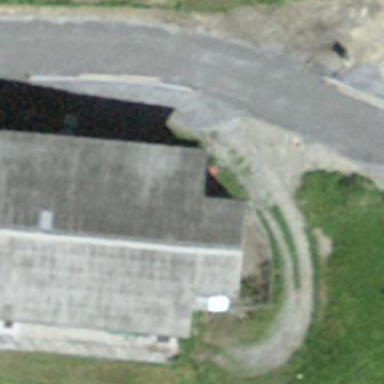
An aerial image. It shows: Farm auxiliary building with gabled roof.